The plot shows one second of acceleration measured on a rotor kit. Based on the visible evidence, which rotor condition applies: normal, misalignment, unbalance, looseness?
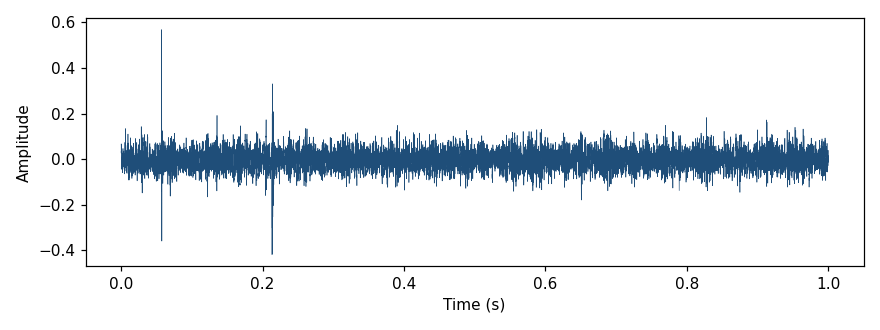
Answer: normal